Field crop: maize
Growth stage: 2
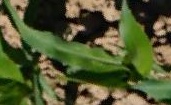
Species: maize